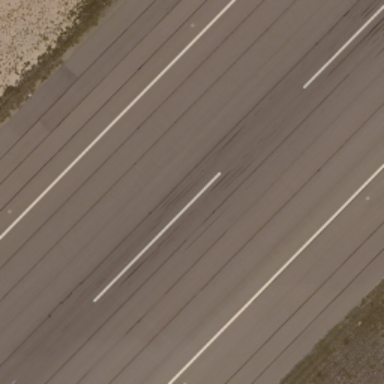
It is a straight runway with some mark lines on it .